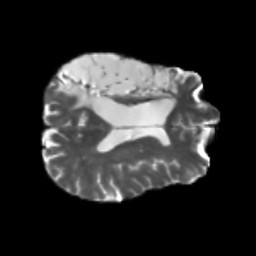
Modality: T2w
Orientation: axial
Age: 54
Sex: male
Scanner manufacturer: siemens
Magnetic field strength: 3 T
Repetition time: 5.25 s
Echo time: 0.08 s